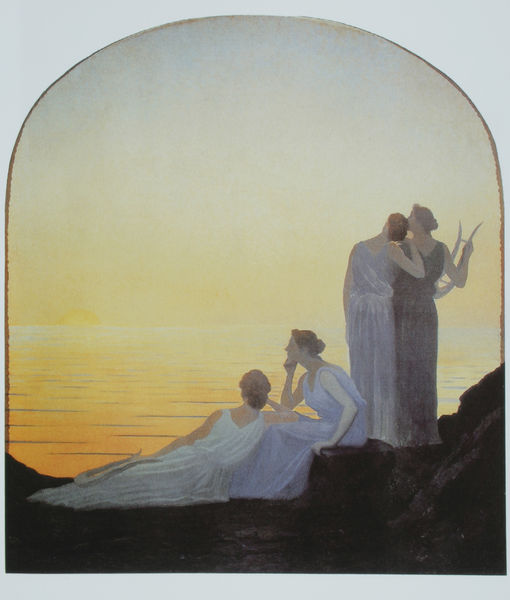
Titel: Antike Abendlandschaft
Künstler: Alphonse Osbert
Standort: Paris
Institution: Musée de Petit Palais
Schlagwörter: berg, blau, dunkel, felsen, gemälde, gruppe, himmel, meer, schatten, wasser, weiß, fluss, frauen, gelb, landschaft, menschen, see, sitzen, ufer, abend, braun, damen, fenster, frau, frisur, frisuren, grau, hell, kleid, kleider, licht, nacht, orange, profil, reden, schwarz, ausblick, blick, dame, rot, symbolismus, arm, arme, knoten, lang, mensch, rahmen, stehen, stein, steine, bild, blicken, schauen, spiegel, öl, dämmerung, horizont, morgen, sonnenaufgang, spiegelung, gewässer, sonne, gewand, gold, haare, stehend, stoff, gewänder, klassizismus, musik, england, kontrast, rund, helldunkel, aussicht, dutt, küste, strand, wellen, ruhe, liegen, sitz, bogen, abends, fels, gebirge, klippen, sonnenuntergang, violett, bank, stille, romantik, wogen, jugendstil, freizeit, stimmung, stufe, warten, liegend, denkerpose, nachdenken, stehende, abendrot, striche, abendstimmung, tor, silhouetten, klippe, vier, antike, denken, strahlen, riff, gestade, wasseroberfläche, rückenfigur, traum, liegende, betrachten, halbrund, entspannung, schein, sicht, antik, griechen, toga, göttinen, musen, feuerbach, griechenland, antikisierend, präraffaeliten, laute, freundschaft, harfe, lyra, odysseus, träumen, leier, deutschrömer, eleganz, klassizistisch, klang, ror, togen, aneinander, sitzten, weißes kleid, wallend, liegefigur, wellew, frauengestalten, abend ammeer, abendmusik, antike gewädner, ausblic, bpgen, chavannes, geknotete haare, griechenalnd, sappho, sitzfiguren, standfiguren, statuenhaft, zeichnerischer stil, entspannen, lesbos, musikerinnen, sonnenuntergrang, aussichtt, lyraspielerin